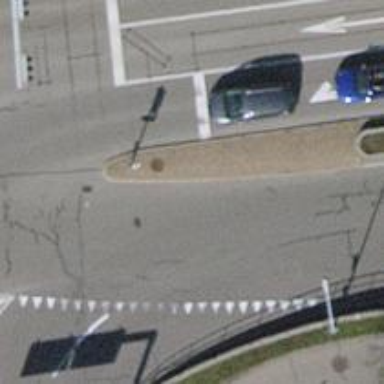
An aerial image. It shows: Primary road with asphalt surface.